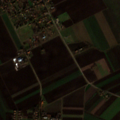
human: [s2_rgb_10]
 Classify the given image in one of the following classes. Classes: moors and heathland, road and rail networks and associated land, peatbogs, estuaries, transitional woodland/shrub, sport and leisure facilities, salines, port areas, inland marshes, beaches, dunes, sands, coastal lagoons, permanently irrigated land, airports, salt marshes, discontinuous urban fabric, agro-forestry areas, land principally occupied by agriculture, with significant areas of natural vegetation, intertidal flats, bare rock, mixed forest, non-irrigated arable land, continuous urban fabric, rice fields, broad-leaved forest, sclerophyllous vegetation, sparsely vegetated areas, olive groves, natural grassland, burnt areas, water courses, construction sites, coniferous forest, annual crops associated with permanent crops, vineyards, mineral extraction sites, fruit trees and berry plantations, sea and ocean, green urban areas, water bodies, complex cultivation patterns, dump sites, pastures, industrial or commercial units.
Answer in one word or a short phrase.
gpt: discontinuous urban fabric, non-irrigated arable land